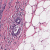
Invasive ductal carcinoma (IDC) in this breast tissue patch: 0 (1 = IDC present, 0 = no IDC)